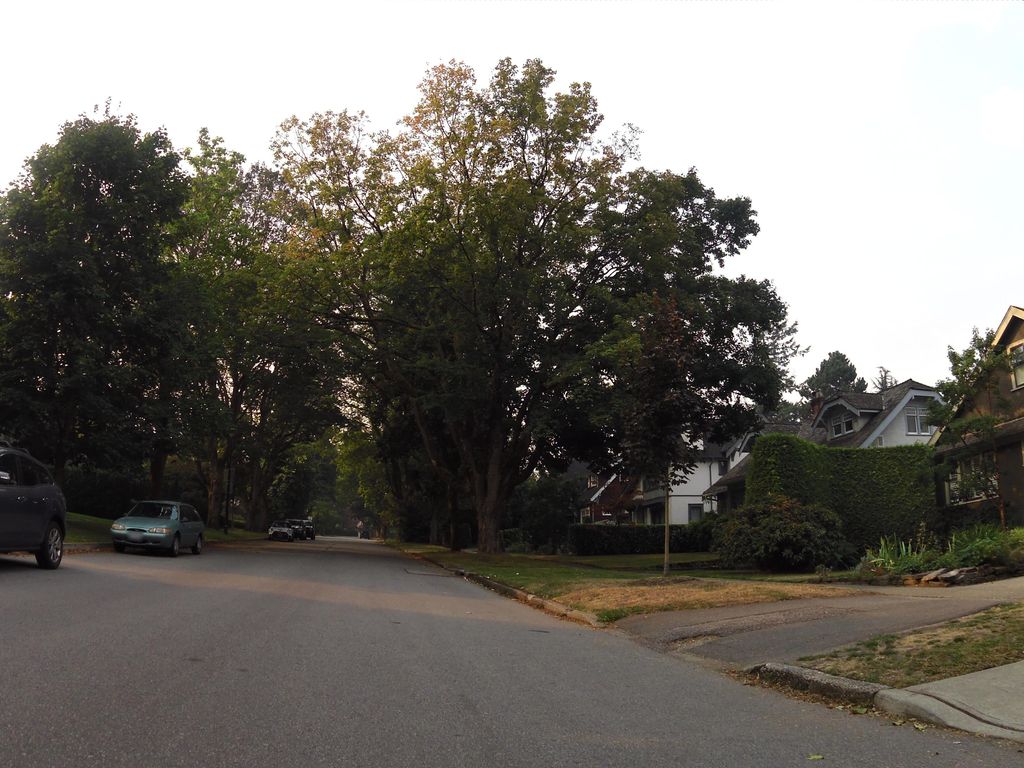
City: vancouver